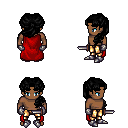
a pixel art fantasy rpg character, male body template, human, dark skin, red cape, gold greaves, black princess hairstyle, metal gloves, metal boots, dagger, four views (front, back, left, right), 2x2 character sprite sheet, small pixel art, hard edges, no anti-aliasing